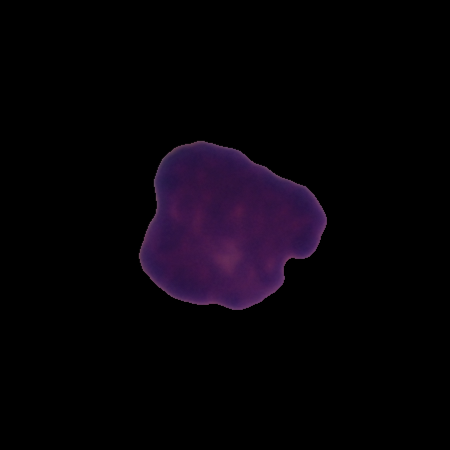
Label: healthy